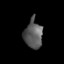
Tissue: prostate
Cell type: T cells
Senescence score: 0.3082
Nuclear area (px): 500
Mean DAPI intensity: 90.998